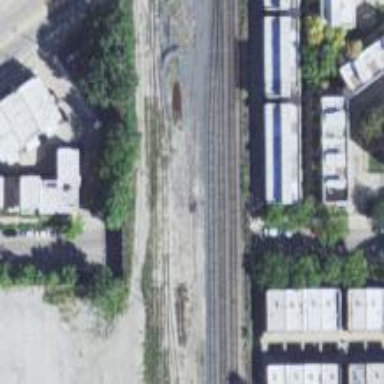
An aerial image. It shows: Railway yard in service.